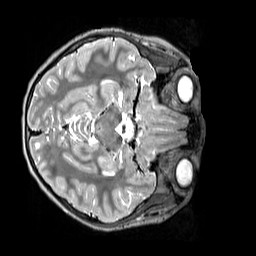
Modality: T2w
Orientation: axial
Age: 9
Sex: female
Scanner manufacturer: siemens
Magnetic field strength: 3 T
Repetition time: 3.2 s
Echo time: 0.408 s